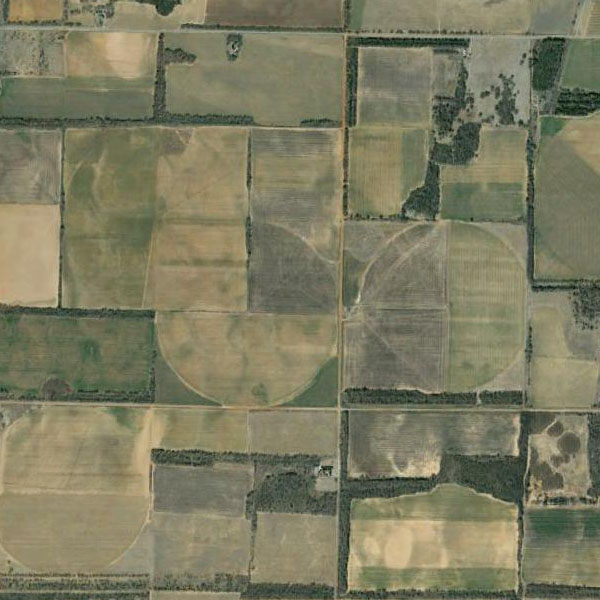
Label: Farmland